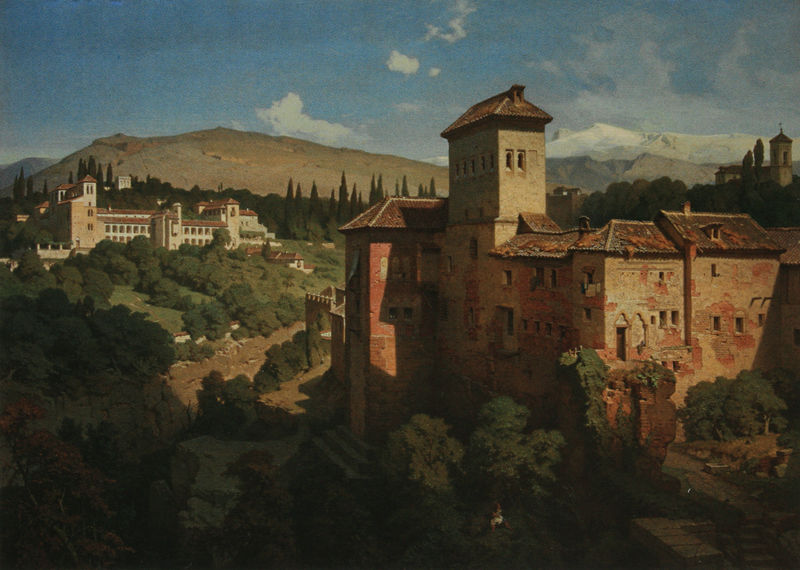
Titel: Das Generalife bei Granada
Künstler: Eduard Gerhardt
Standort: München
Institution: Bayerische Staatsgemäldesammlungen, Schack-Galerie
Schlagwörter: baum, berg, blau, blätter, dunkel, felsen, gemälde, himmel, laub, schatten, weiß, wolken, bäume, grün, landschaft, ocker, sand, stadt, braun, fenster, hell, hintergrund, licht, dach, eis, gebäude, haus, rot, schloss, schnee, weg, wolke, alt, architektur, mensch, öl, erde, horizont, häuser, hügel, natur, kirche, sonne, person, pflanzen, tal, wald, anhöhe, schornstein, turm, garten, ranken, zypressen, farbig, klar, fassade, italien, fahne, abhang, heiß, berge, gebirge, gipfel, gletscher, hang, dorf, dächer, mauer, ziegel, kahl, hof, böschung, romantik, tannen, fahnenmast, treppe, treppen, realistisch, lciht, stufen, zinnen, panorama, wände, wei, ruine, burg, kloster, türme, palast, dachfenster, festung, gauben, zypresse, wälder, wolkig, tanne, sonnig, gemäuer, villa, putz, mauern, walmdach, blattwerk, rötlich, herrenhaus, zeder, pinien, wipfel, schlösser, baumgrenze, toscana, burgen, toskana, zinne, schießscharten, ansitz, baukunst, feste, zedern, castell, schneekoppe, garnison, turmfenster, dachplatten, alt und neu, bemäuer, hügelhimmel, schlöser, wpfel, sonneitalien